Question: Where is hidden HTML response renderer option? This happened to me after update jMeter to 2.13 r1665067.

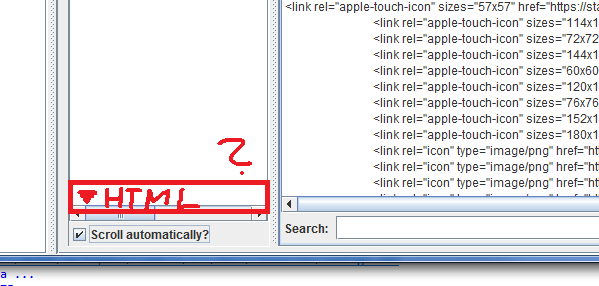
Answer: It is on top of the old location in <URL>, see screenshot:
<URL>